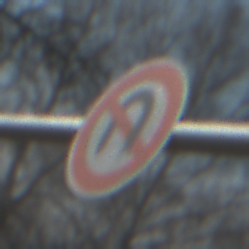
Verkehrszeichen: VerbotWenden
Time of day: MorningAfternoon
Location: Outdoor (Suburban)
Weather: PartlyCloudy
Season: NotSpecified
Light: Natural